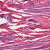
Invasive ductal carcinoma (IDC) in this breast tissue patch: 0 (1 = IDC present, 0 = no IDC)